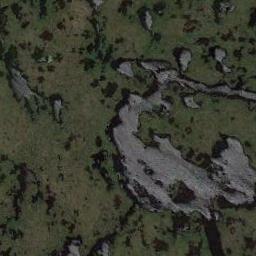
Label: wetland